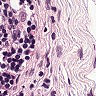
Metastatic tissue present: no